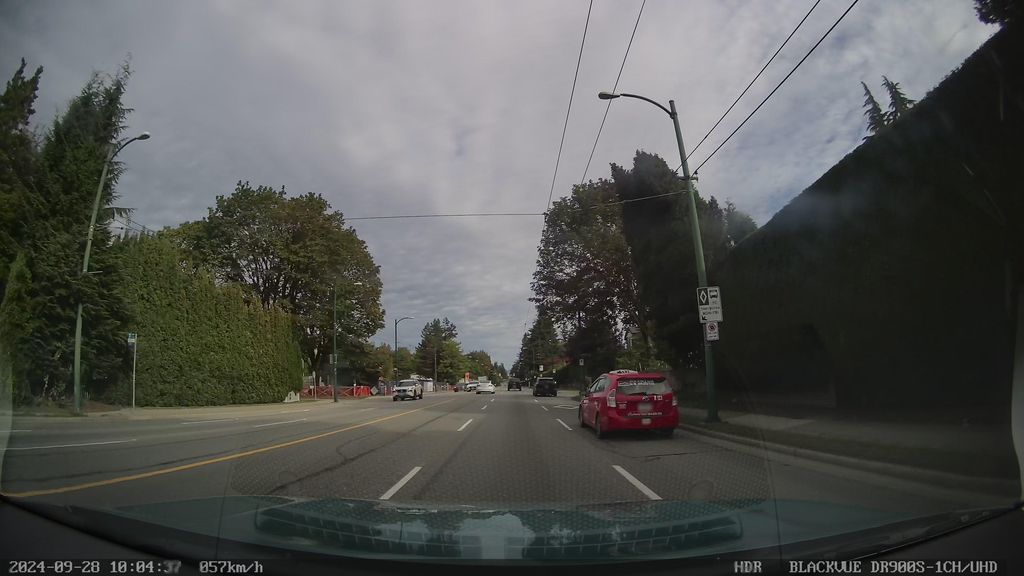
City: vancouver